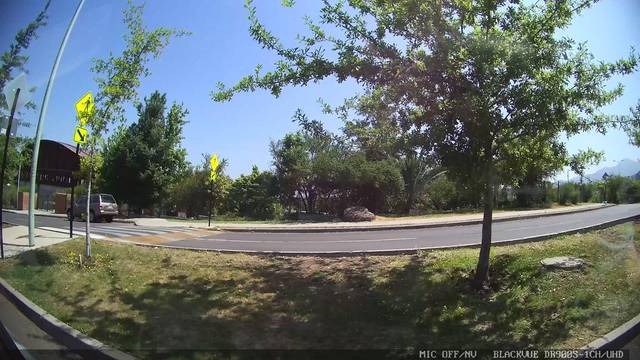
Region: Chile
Coordinates: -33.415, -70.511